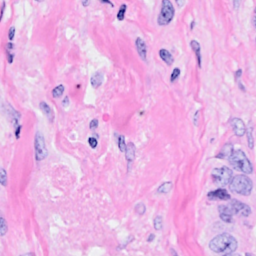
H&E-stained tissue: Breast